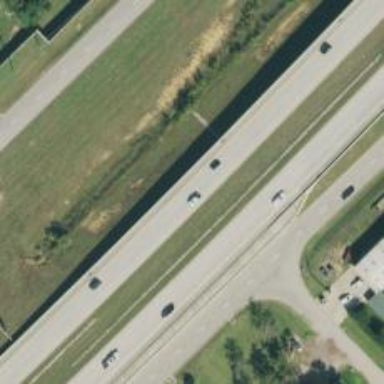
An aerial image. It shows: Motorway.